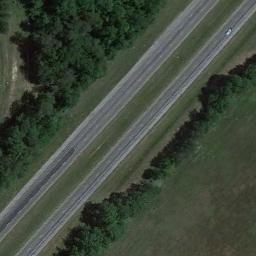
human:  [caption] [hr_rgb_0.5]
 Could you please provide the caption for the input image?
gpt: There are large green lawns and green trees around the freeway, And there is a car on the freeway .

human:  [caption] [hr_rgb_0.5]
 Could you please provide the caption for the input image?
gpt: The freeway is between the grass and some trees .

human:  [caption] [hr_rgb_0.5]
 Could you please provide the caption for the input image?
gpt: There was only a white truck on the highway below .

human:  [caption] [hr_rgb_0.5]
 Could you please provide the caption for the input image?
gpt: A straight freeway goes through the lawn and many trees are on both sides of the freeway .

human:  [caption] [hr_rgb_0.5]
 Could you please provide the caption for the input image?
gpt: There are green lawns and some trees beside the freeway .